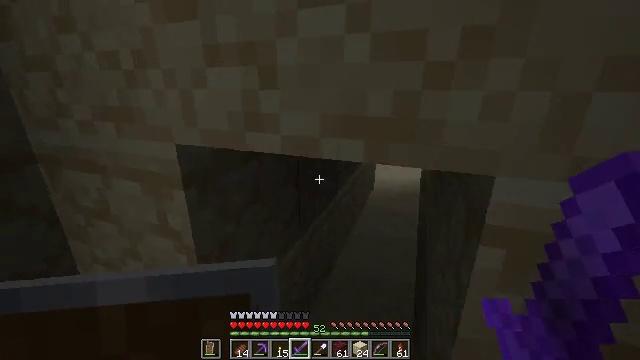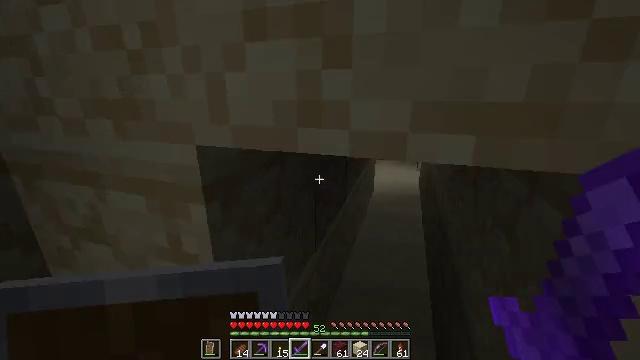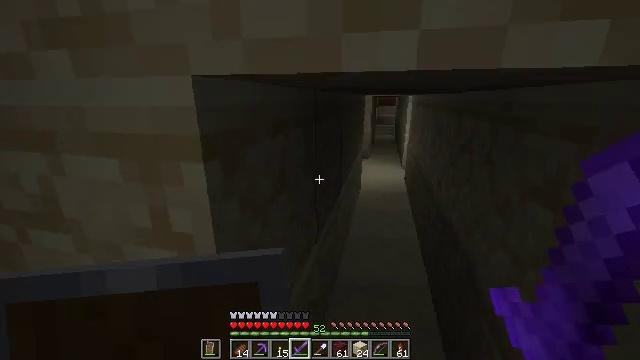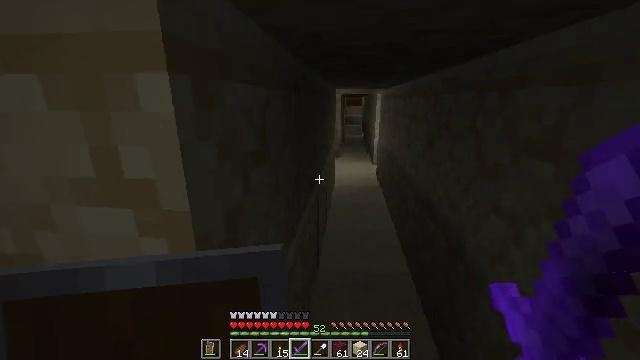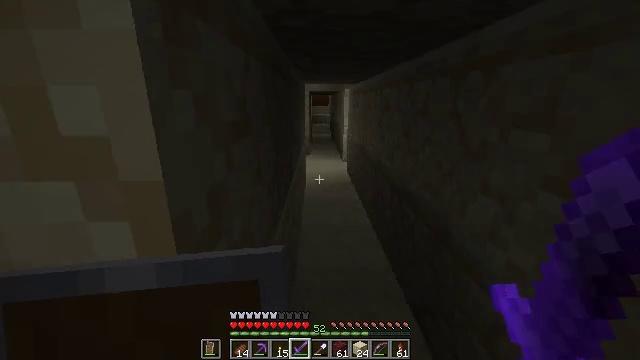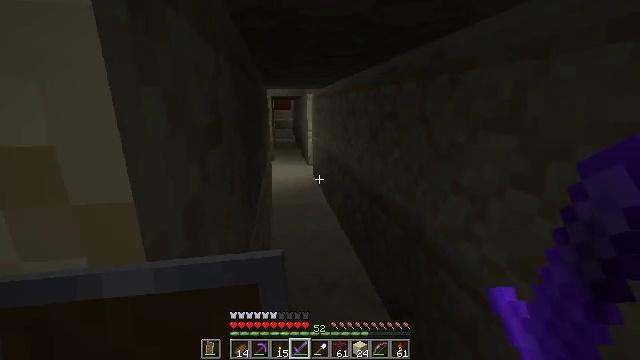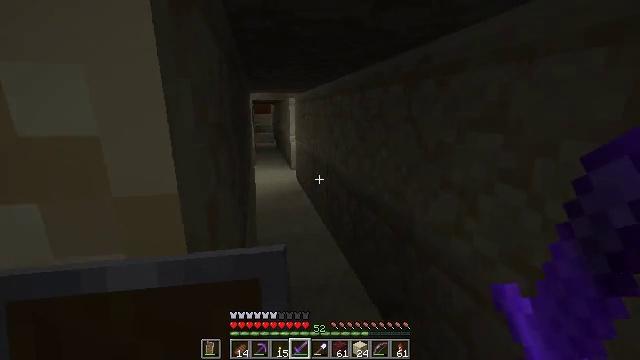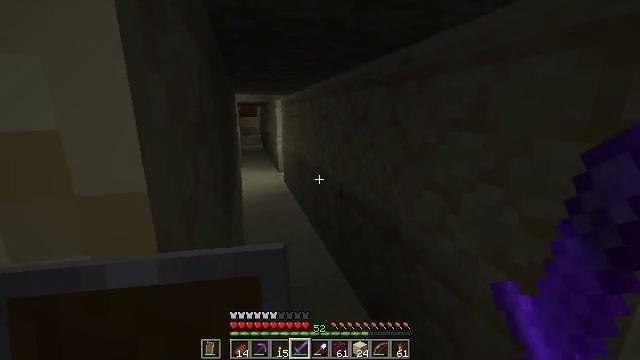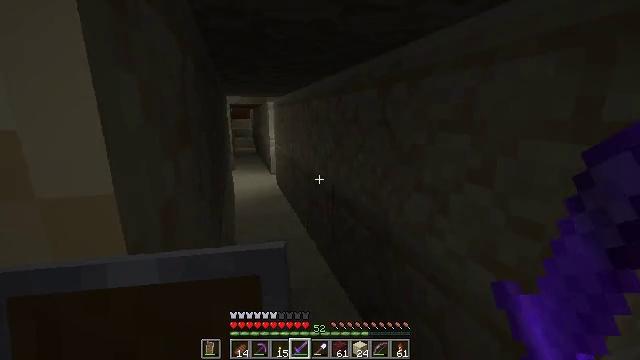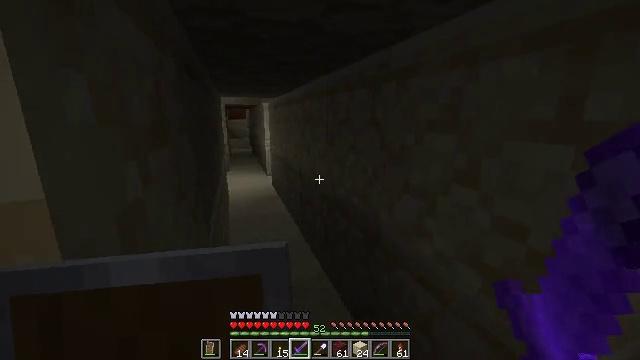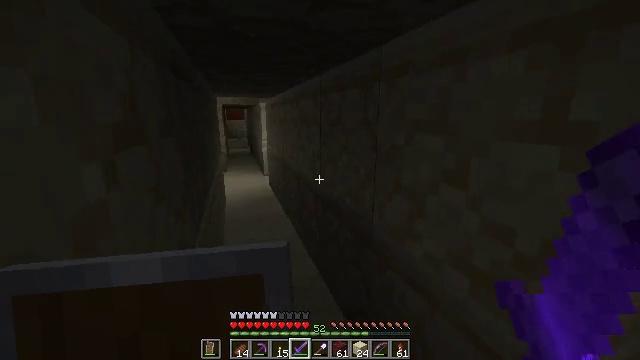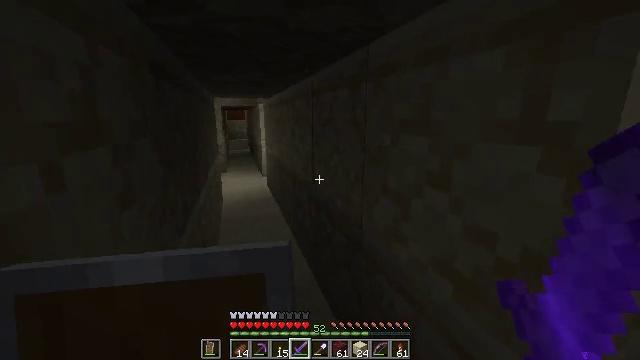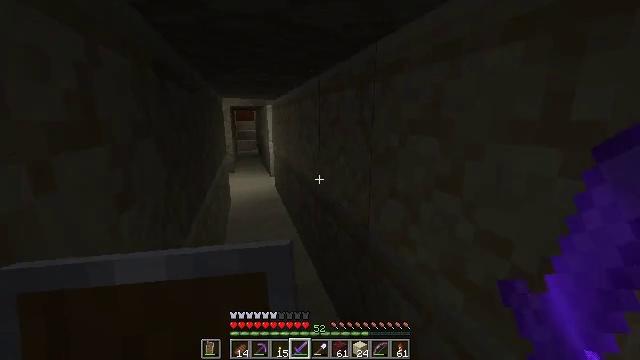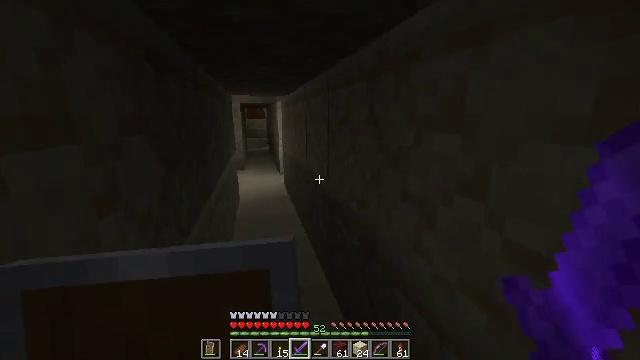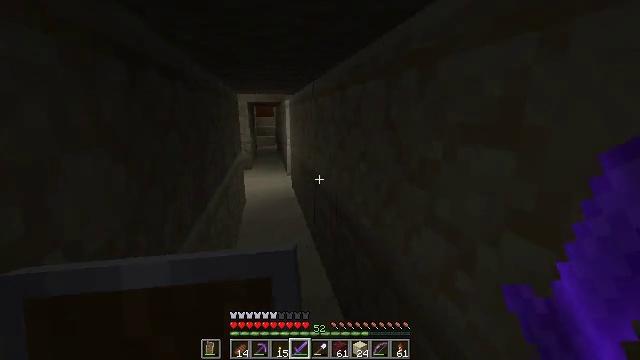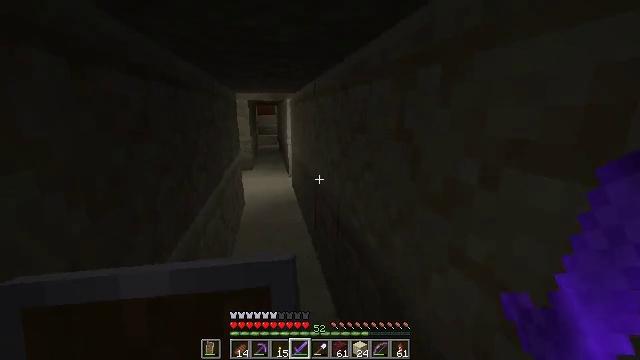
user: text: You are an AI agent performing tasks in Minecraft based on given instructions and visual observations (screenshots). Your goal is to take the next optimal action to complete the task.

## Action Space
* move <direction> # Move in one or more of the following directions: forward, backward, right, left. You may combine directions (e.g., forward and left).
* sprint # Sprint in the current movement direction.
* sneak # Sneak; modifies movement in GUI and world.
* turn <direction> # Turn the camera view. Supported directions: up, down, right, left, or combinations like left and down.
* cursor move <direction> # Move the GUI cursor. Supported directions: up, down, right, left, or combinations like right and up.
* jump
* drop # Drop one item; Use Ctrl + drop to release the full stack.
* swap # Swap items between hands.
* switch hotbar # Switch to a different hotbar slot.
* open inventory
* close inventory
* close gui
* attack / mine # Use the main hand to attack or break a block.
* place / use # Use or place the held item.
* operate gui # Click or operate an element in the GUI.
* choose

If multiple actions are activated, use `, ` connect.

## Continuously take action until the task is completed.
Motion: motion action
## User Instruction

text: Collect the brewing stand for reuse.
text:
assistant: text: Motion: move forward and move left, turn right
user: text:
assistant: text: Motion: move forward, turn right
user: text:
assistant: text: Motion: move forward, turn right
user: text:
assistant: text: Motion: move forward, turn right
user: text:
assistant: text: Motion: move forward, turn right and up
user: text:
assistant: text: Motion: move forward, turn right
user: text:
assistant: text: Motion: move forward, turn right
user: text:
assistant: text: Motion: move forward, turn right
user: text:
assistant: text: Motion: move forward
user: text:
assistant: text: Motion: move forward
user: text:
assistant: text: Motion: move forward
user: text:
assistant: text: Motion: move forward, turn left
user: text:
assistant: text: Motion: move forward, turn left
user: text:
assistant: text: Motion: move forward, turn left
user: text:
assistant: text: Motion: move forward
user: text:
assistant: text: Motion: move forward
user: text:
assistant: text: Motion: move forward
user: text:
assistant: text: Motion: move forward
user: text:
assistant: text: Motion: move forward
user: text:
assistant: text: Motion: move forward
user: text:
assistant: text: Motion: move forward, turn left
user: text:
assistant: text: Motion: move forward, turn left
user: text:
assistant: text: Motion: move forward, turn left
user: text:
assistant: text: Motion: move forward, turn left
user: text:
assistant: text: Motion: move forward
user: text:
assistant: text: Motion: move forward
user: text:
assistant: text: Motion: move forward
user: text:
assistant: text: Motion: move forward
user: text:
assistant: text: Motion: move forward
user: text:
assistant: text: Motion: move forward